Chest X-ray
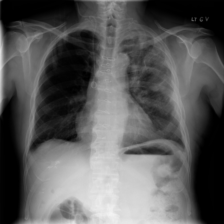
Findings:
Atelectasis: negative
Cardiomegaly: negative
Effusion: negative
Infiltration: negative
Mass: negative
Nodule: negative
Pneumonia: negative
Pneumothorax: negative
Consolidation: negative
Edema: negative
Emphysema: negative
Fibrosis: negative
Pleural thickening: negative
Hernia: negative